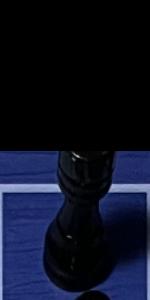
Label: Rook_Black